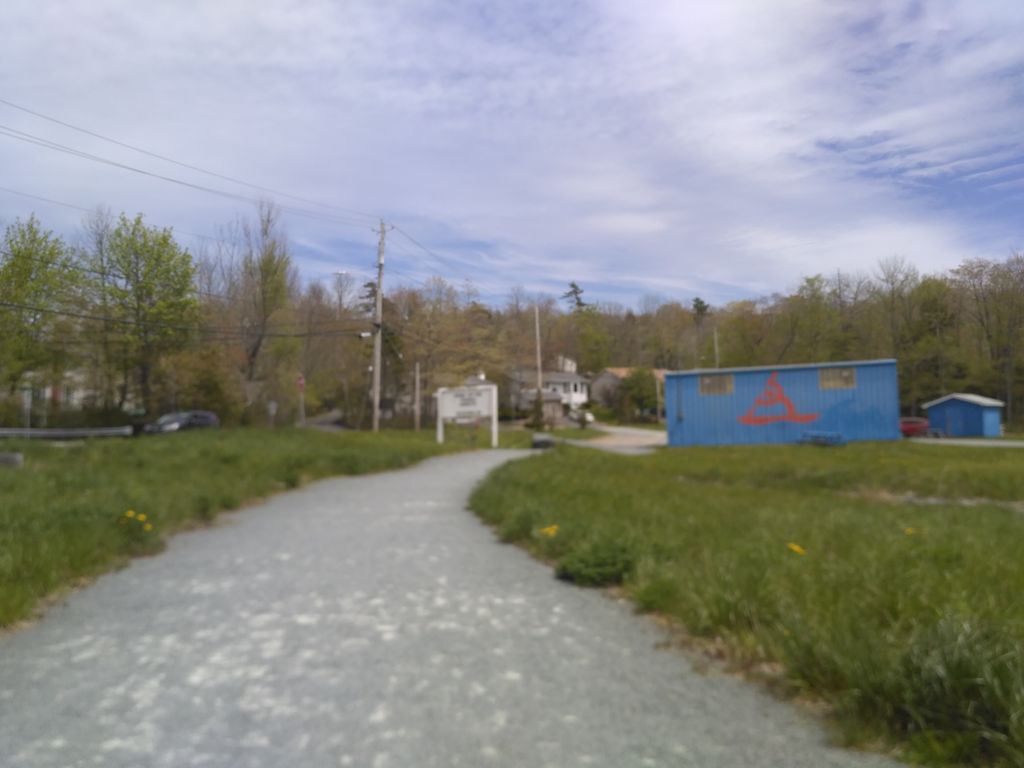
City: halifax